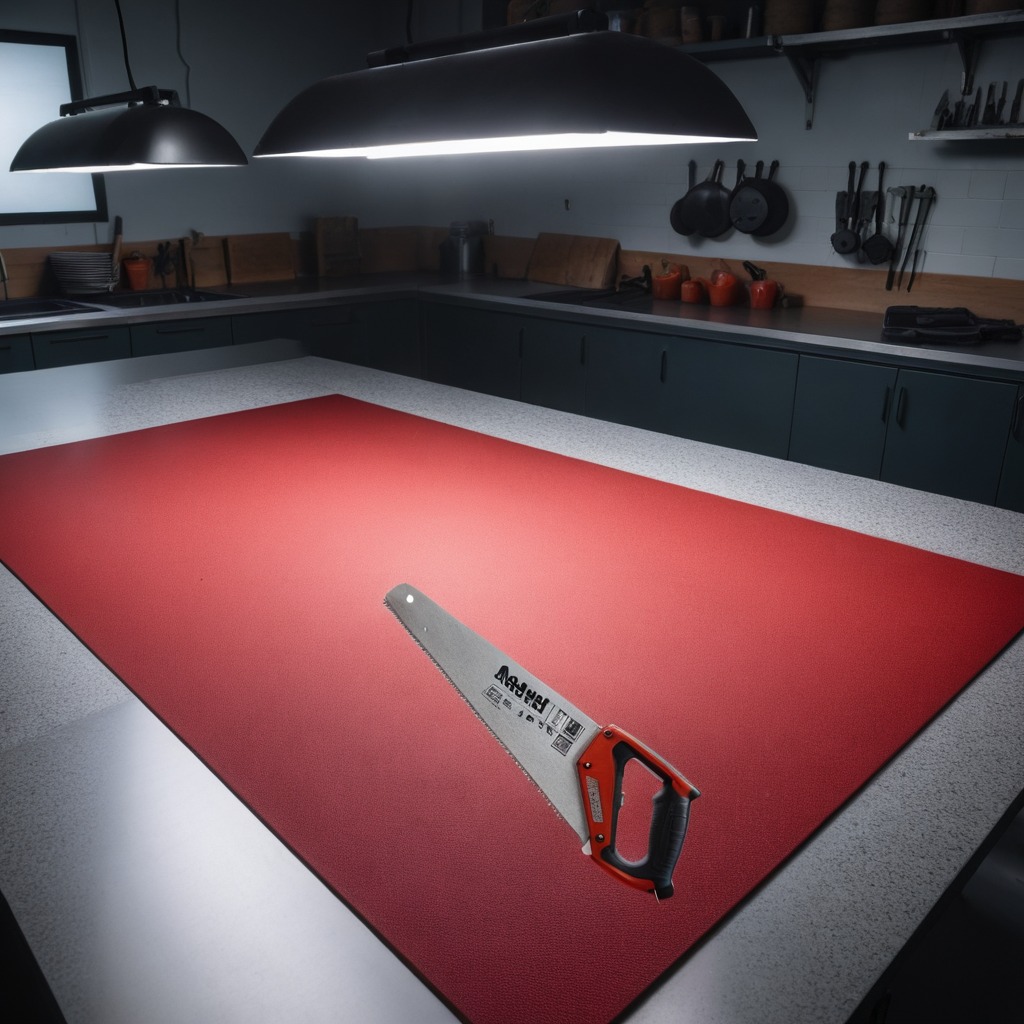
A metal saw lies on the granite tabletop beneath the red rubber mat.